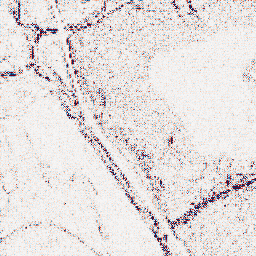
Category: wavelet
Decomposition family: wavelet_dwt
Decomposition parameters: wavelet: db2
level: 1
Upsampling method: quintic
Upsampling parameters: scale: 2
Upsampling scale: 2